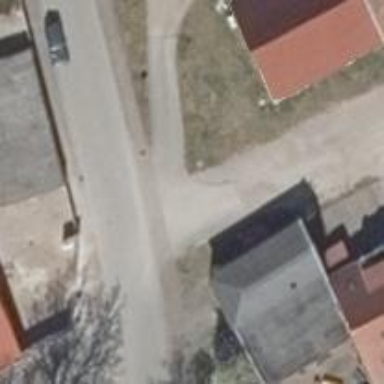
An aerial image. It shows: Paved residential road.